Question: I installed FirebaseDatabaseUI via Cocoapods, closed the .xcodeproj then opened the .xcodeworkspace, but whenever I try to import it within my code, it keeps saying 'No such module 'FirebaseDatabaseUI''
Supposing it might be a dependency issue, I decided to install the FirebaseUI full bundle by 'pod 'FirebaseUI'', but achieved no success at all. As can be seen in the screenshot I took of my code, FirebaseDatabaseUI is the only FirebaseUI library in which is occurring the issue.

Can someone tell me what might be wrong?
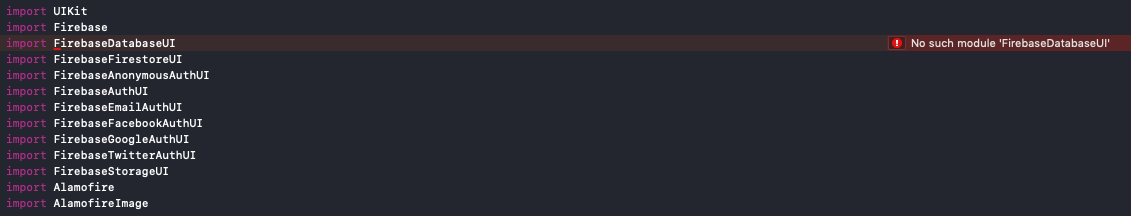
Answer: Actually, all subspec like Database, Firestore, Auth... is implicitly belong to FirebaseUI. You saw only 'FirebaseDatabaseUI' get error warning because you put it in the first place, if you put other FirebaseXYZUI to the first place, it will also display that error.
To fix the error, simply 'import FirebaseUI' and remove all other FirebaseXYZUI.
Hope this helps.